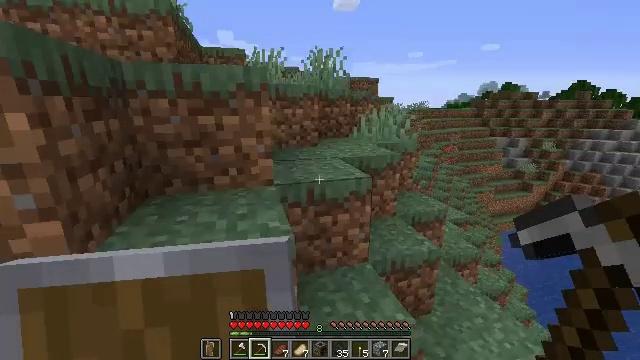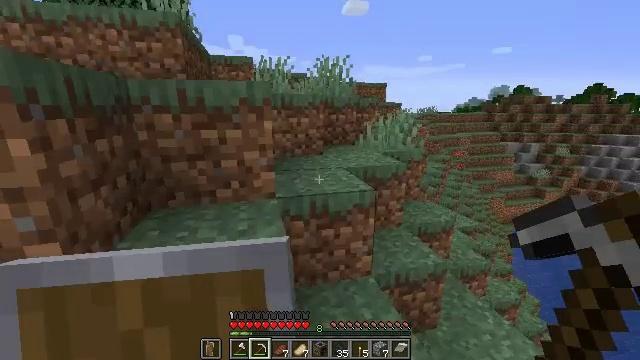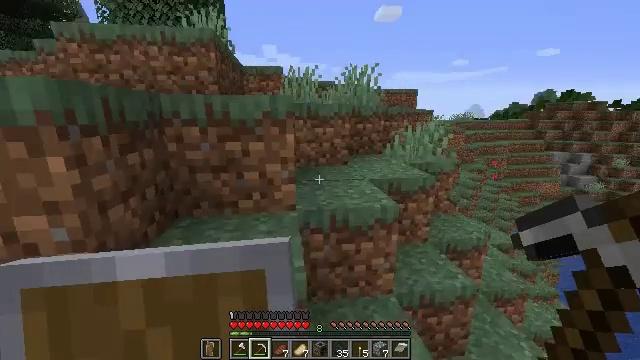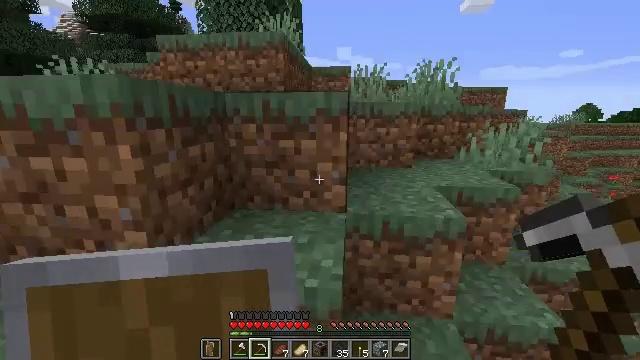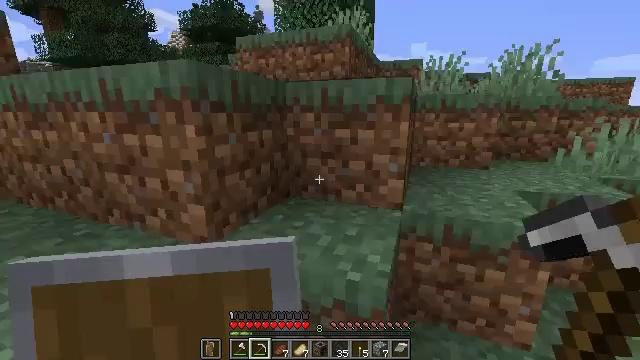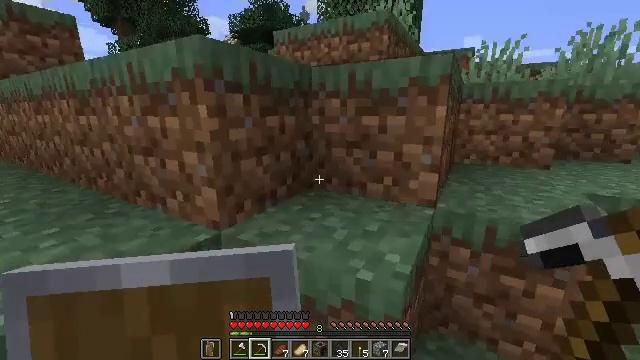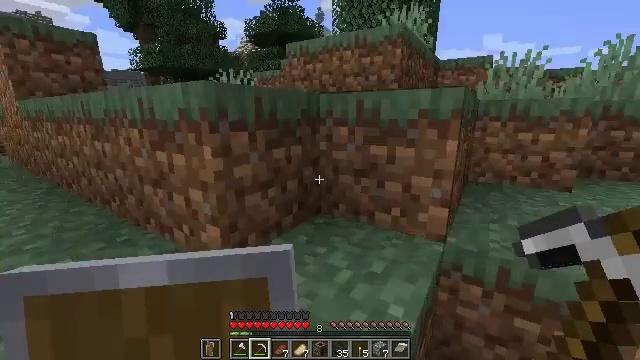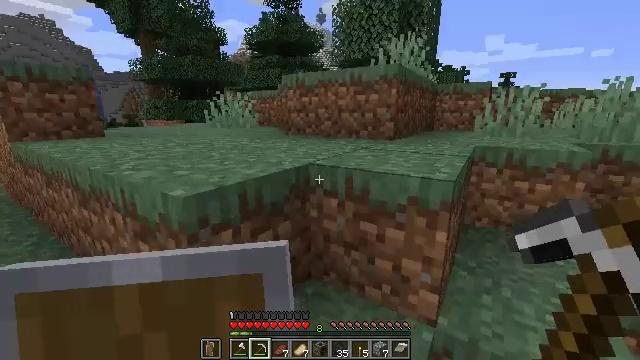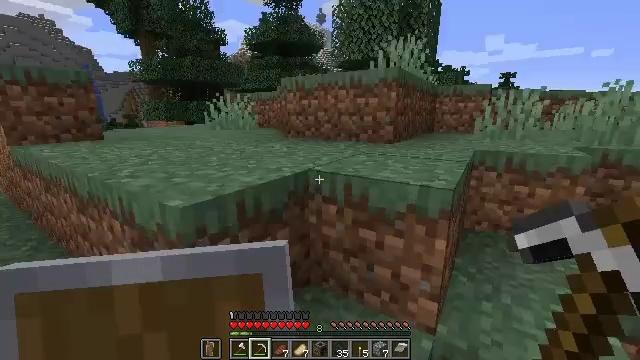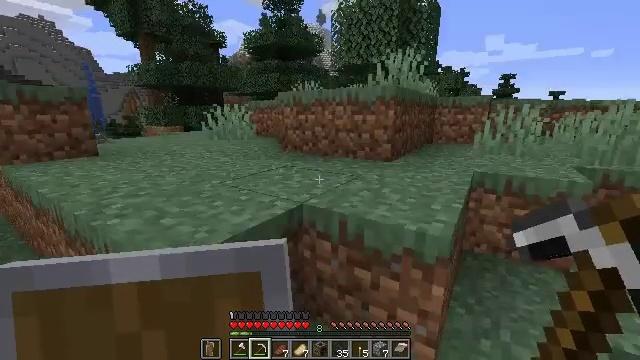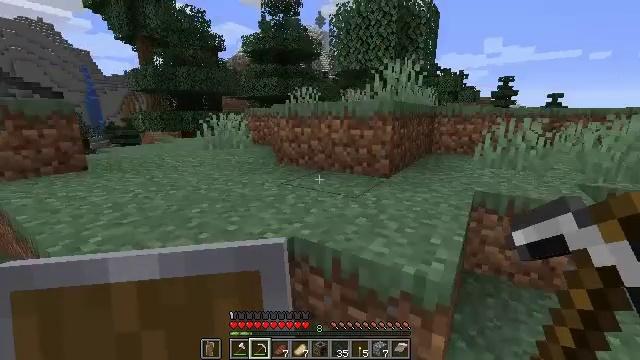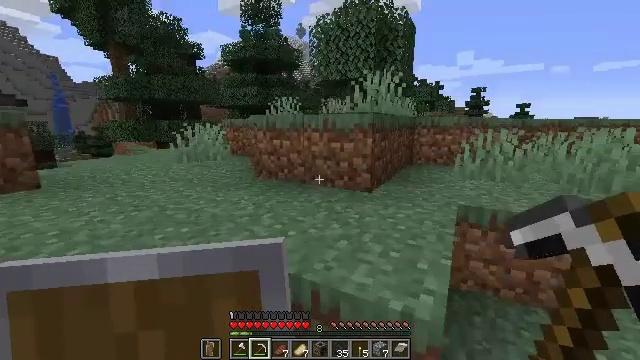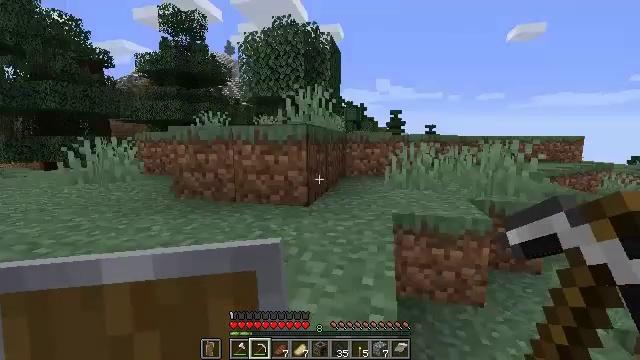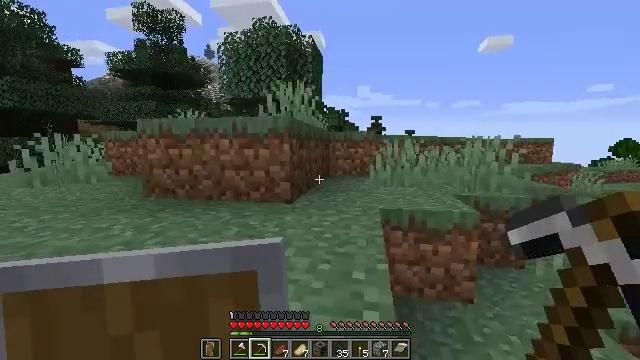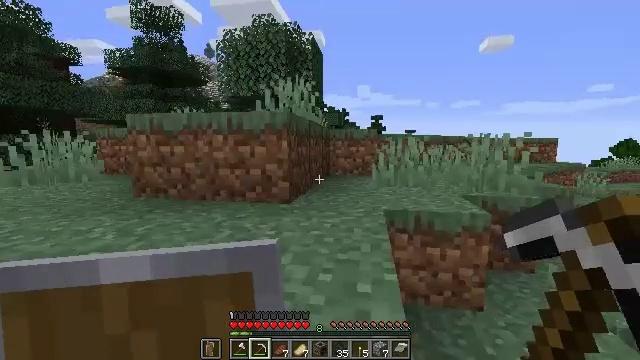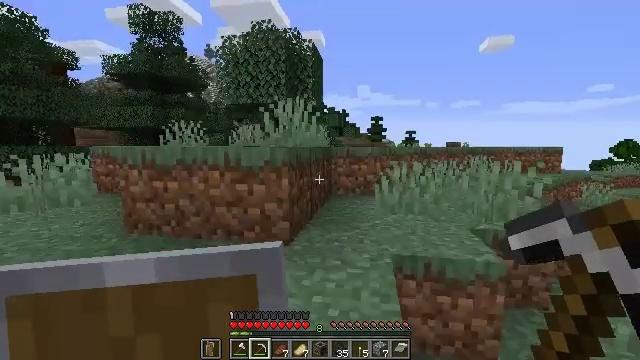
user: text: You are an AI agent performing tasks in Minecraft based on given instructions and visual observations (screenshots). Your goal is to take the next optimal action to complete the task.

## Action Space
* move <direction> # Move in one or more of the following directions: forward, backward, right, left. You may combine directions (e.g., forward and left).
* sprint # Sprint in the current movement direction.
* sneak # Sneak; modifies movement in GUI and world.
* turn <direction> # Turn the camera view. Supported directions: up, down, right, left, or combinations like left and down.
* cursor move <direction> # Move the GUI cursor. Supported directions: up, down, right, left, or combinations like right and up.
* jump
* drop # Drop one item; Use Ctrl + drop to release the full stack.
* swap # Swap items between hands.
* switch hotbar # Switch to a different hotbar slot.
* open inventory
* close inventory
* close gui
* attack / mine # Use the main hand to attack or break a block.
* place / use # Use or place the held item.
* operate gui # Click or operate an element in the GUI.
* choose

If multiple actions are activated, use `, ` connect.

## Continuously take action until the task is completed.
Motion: motion action
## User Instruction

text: Trim the tree by mining oak leaves.
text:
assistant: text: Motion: move forward, turn left, jump
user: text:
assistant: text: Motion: move forward, turn left and up, jump
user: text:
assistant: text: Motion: move forward, turn left
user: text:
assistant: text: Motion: move forward, turn left
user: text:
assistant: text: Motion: move forward, turn left, jump
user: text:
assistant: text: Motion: move forward, turn left, jump
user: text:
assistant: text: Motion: move forward, jump
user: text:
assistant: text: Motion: move forward, jump
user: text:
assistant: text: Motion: move forward, jump
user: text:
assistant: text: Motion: move forward, jump
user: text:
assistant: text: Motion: move forward, turn right and up, jump
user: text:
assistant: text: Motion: move forward, turn right and up, jump
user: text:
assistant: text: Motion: move forward, turn right and up
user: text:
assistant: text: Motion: move forward, jump
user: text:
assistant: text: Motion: move forward, jump
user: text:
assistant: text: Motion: move forward, jump
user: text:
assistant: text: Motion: move forward, turn right, jump
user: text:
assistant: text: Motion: move forward, turn right and down, jump
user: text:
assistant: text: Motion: move forward
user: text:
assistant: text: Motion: move forward
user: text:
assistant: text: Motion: move forward
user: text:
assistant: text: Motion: move forward
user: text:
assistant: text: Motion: move forward
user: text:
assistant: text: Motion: move forward, turn right
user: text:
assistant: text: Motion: move forward
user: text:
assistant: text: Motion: move forward
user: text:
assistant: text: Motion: move forward, turn right
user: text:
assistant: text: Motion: move forward, sprint
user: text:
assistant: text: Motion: move forward, sprint
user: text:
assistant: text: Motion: move forward, sprint